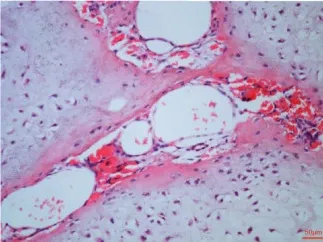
Histological examination of lesions. The specific manifestation was microscopic appearance of lobular hyaline cartilage with uniform chondrocytes, heaps of chondrocytes, uniform nuclear size and not deep staining (C, D). Samples were collected from patient's right-hand finger bones displaying cavernous hemangioma in the enchondroma tissues. Microscopically, a large number of neoplastic vascular tissues can be seen in the middle of cartilage tissue. The blood vessels are thin-walled and dilated and filled with red blood cells.
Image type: pathology (h&e)